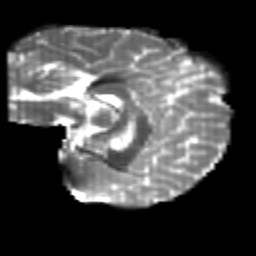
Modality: T2w
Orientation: sagittal
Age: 21
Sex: female
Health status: healthy
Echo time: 0.074 s